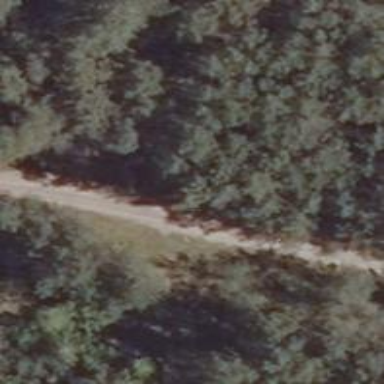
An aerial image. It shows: Sandy track road with grade3 tracktype.